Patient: sex M, age 76
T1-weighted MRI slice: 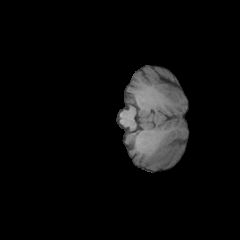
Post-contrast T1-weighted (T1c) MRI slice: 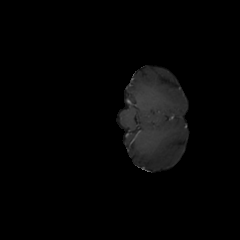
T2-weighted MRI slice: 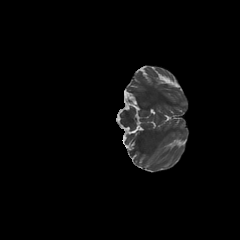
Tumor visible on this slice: no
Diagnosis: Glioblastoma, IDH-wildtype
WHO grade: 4